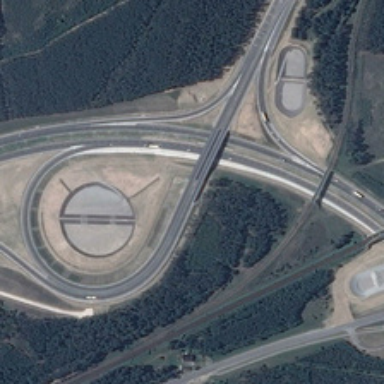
Many green trees are around several viaduct in different sizes .